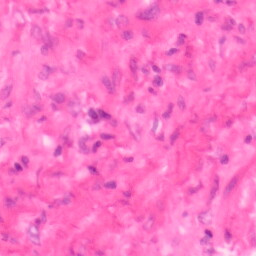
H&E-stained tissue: Colon